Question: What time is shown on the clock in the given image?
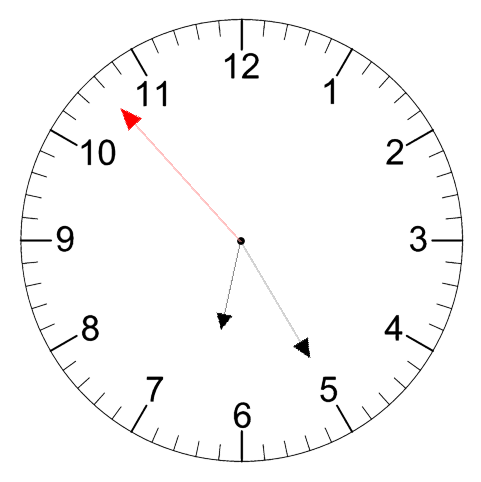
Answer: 06:24:53